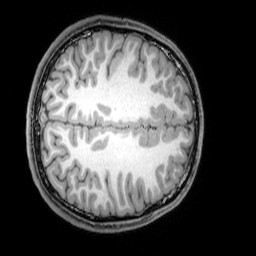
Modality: T1w
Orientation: axial
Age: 21
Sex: male
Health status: healthy
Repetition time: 0.081 s
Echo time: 0.037 s